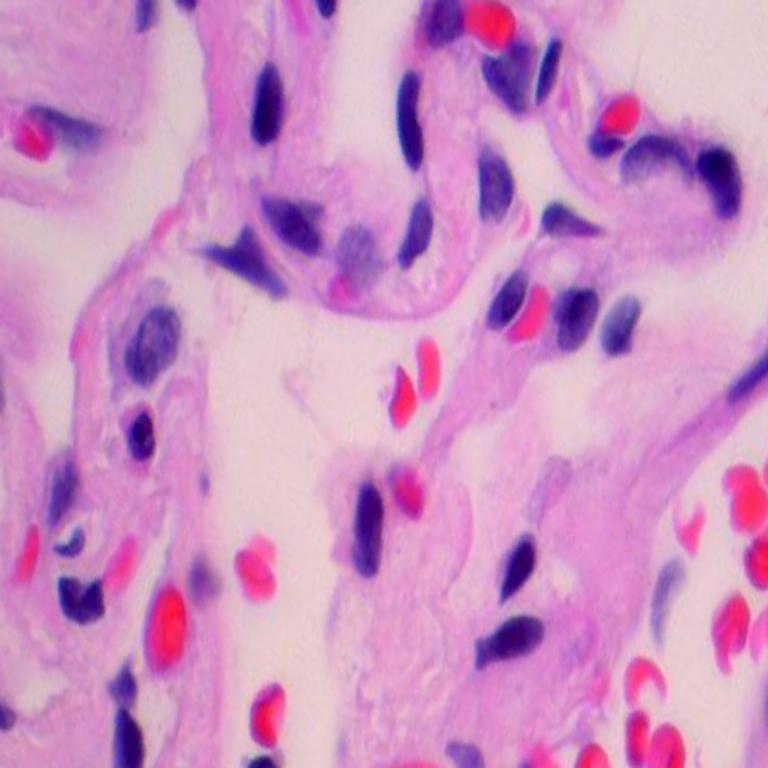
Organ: lung
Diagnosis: benign